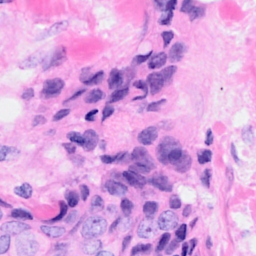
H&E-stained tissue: Breast